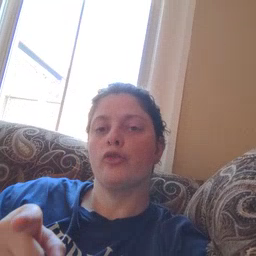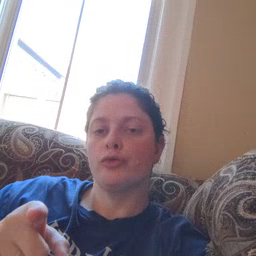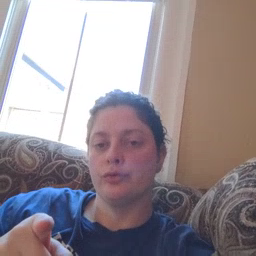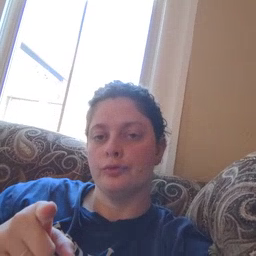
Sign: there